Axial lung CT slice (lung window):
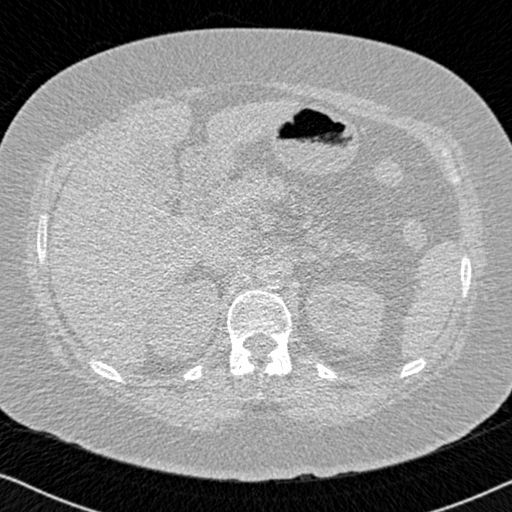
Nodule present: no